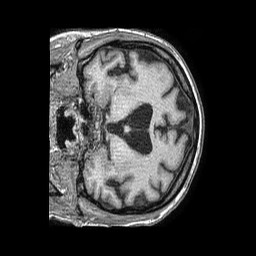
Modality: T1w
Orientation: coronal
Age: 55
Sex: male
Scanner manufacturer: philips
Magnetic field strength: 1.5 T
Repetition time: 0.007872 s
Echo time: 0.00362 s